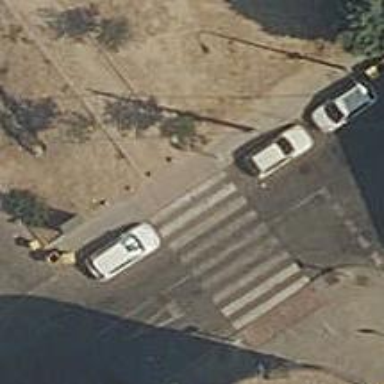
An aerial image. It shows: Bollard barrier.